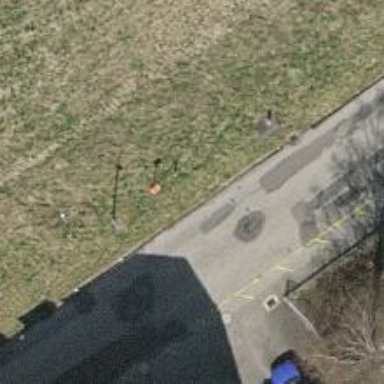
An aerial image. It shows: Pole supporting roof covering pipeline marker.